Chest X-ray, AP view. Patient: 68 years old, sex F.
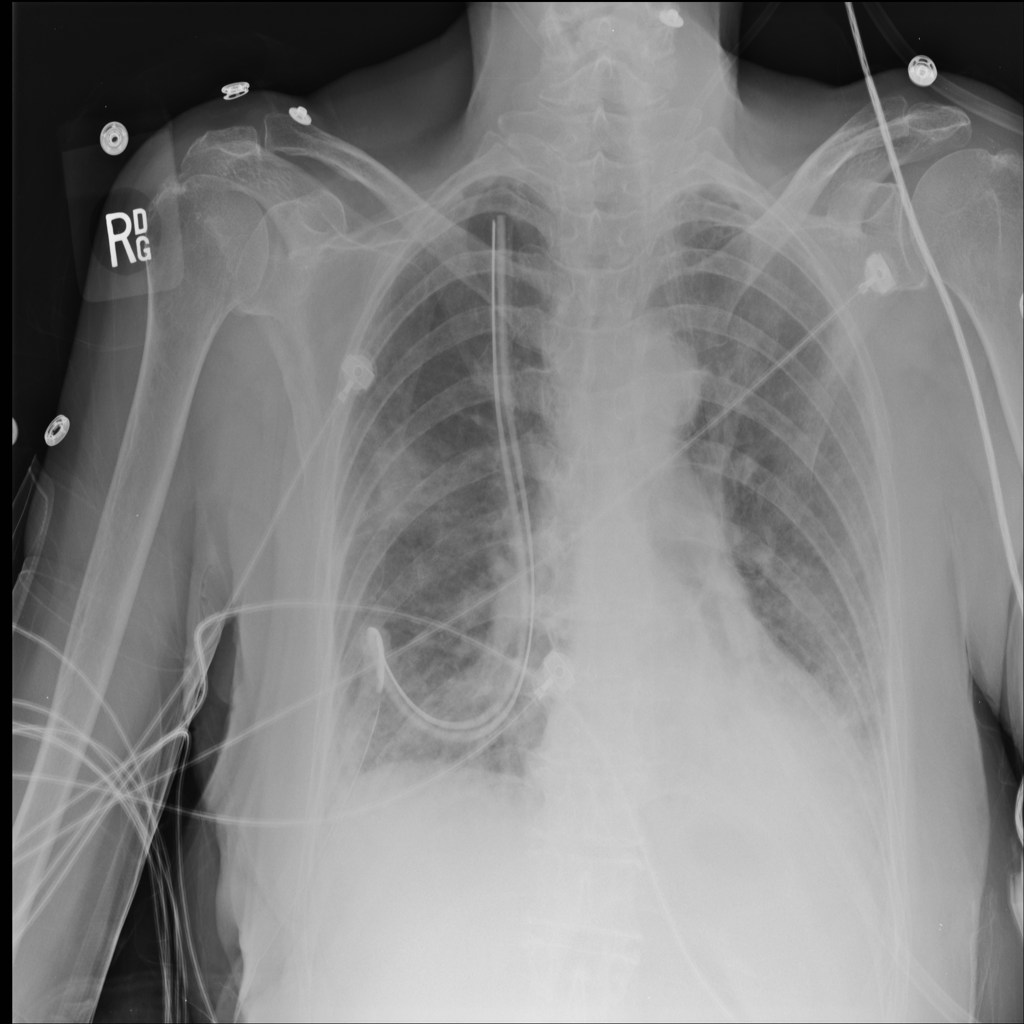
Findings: Pneumothorax